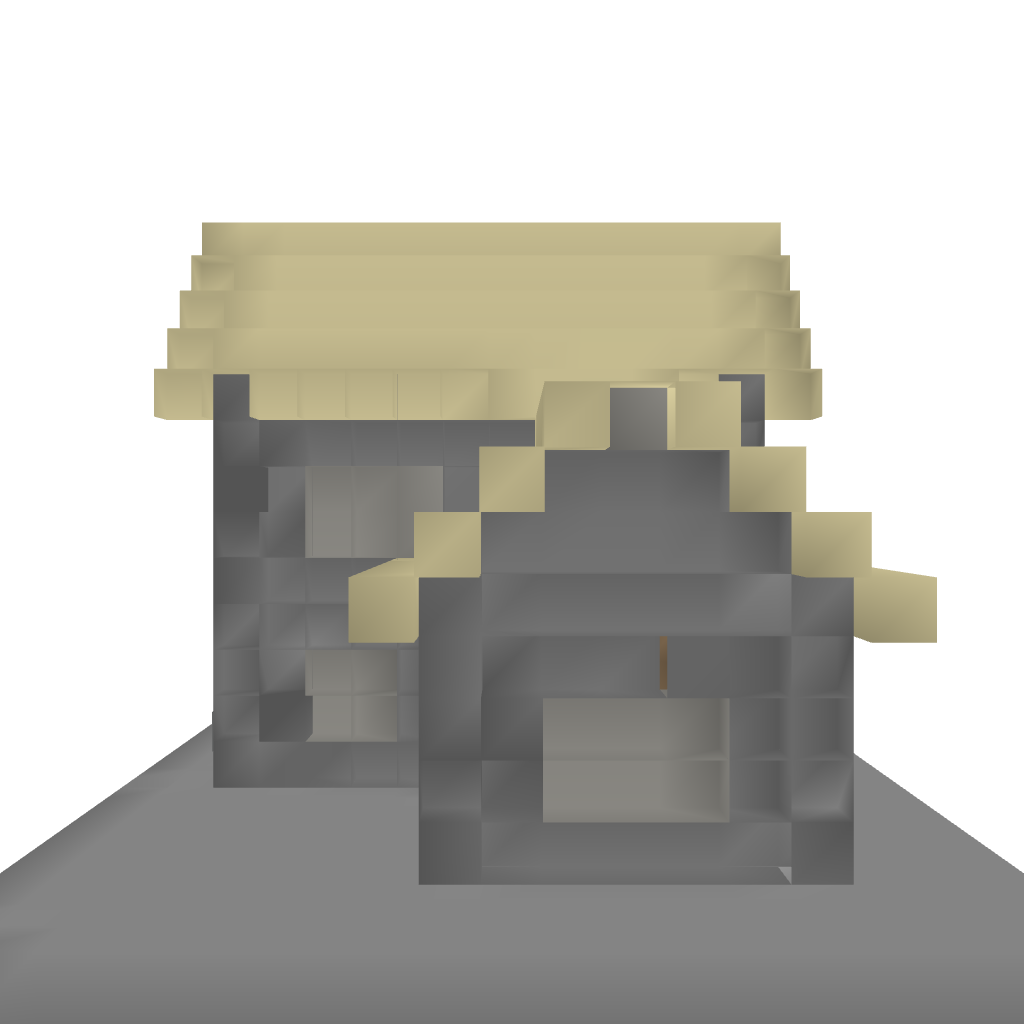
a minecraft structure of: mansion 2